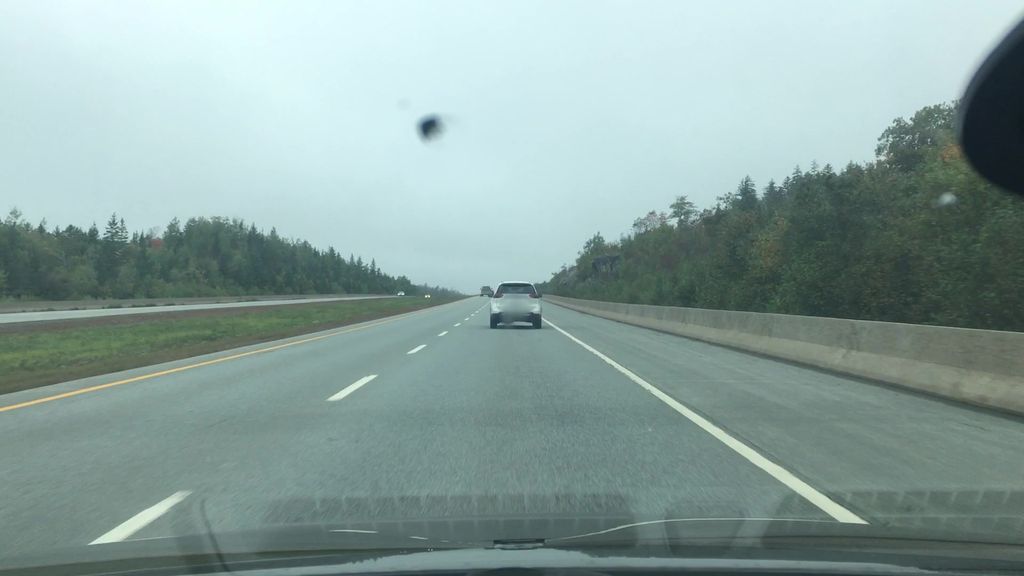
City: halifax